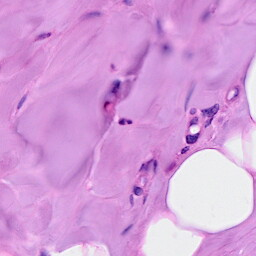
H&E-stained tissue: Breast